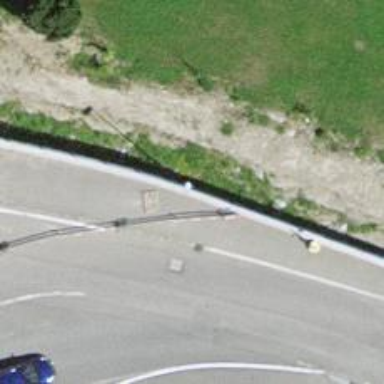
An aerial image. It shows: Retaining wall.